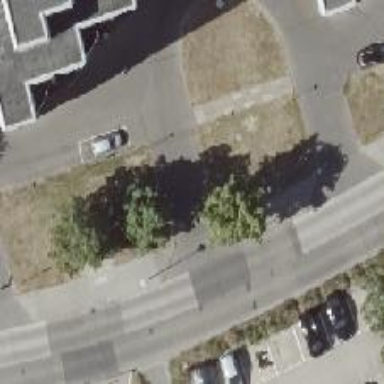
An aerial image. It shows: Footway with concrete surface.